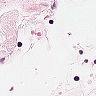
Metastatic tissue present: no